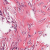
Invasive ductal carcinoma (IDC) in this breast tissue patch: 1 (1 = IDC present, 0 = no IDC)